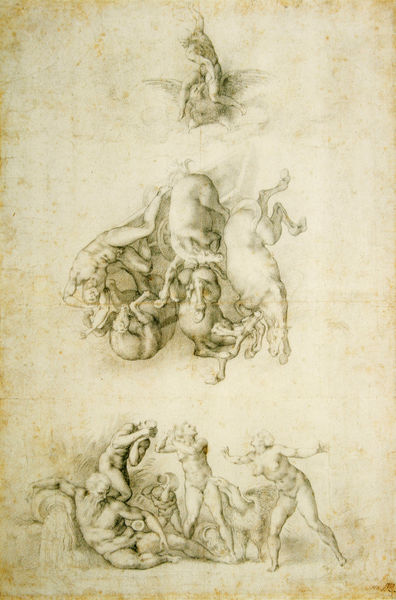
Titel: Der Sturz des Phaethon
Künstler: Giuseppe (Cavaliere d'Arpino) Cesari
Standort: Washington
Institution: National Gallery
Schlagwörter: adler, akt, flügel, gott, gruppe, himmel, kampf, körper, mann, nackt, vogel, wasser, akte, fluss, frauen, gelb, menschen, sitzen, bewegung, braun, busen, frau, männer, schwarz, skizze, weiss, zeichnung, tier, tiere, beige, leute, bart, gelage, anatomie, arme, mensch, stehen, bild, gesten, erde, kühe, sonne, drei, kind, personen, blatt, person, renaissance, bauern, fliegen, kinder, pferd, pferde, reiter, engel, krug, bewegt, huf, hufe, brüste, bilder, papier, liegen, studie, grafik, graphik, schweine, vergilbt, sepia, figuren, wagen, nackte, liegend, scham, fallen, oben, unten, leiber, adam, eva, gefäß, schwein, alter, antike, greis, schweben, druck, radierung, stich, künstler, bullen, streit, durcheinander, bleistift, gestik, beten, allegorie, entwurf, kunst, mythologie, orgie, studien, toilette, hel, griechisch, flehen, fall, höllensturz, nymphen, sturz, unfall, griechenland, pyramide, sol, sonnenwagen, entwürfe, skizzen, kupferstich, stier, stiere, szenen, sohn, helios, ziegen, michelangelo, leonardo, da vinci, flecke, vorstudie, sau, knäuel, sonnenrad, gewimmel, stricke, absturz, neptun, wehklagen, sixtina, ganymed, flussgott, fallend, ausgießen, ausschütten, voge, zechen, gemäldestudie, alleegorie, gemäldentwurf, gemäldestudien, iolett, himmelssturz, baccantinnen, personen tanzen